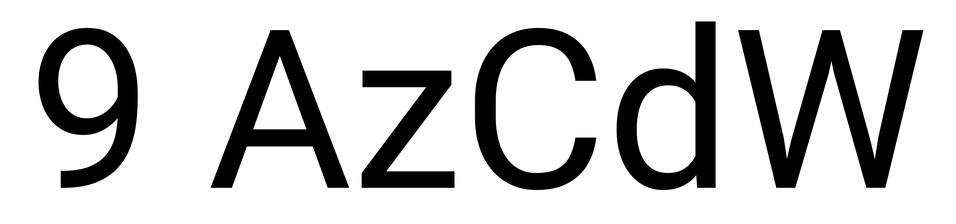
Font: Roboto_Regular